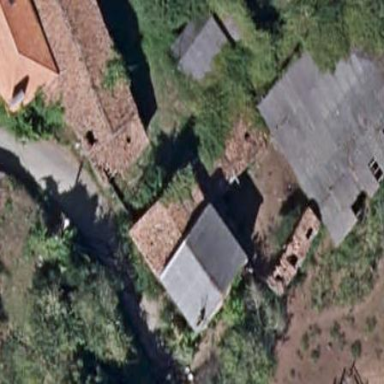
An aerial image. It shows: Shed building.